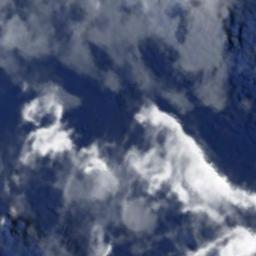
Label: cloud